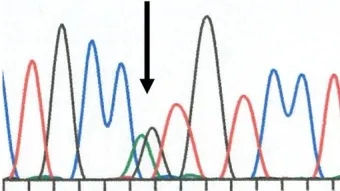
Sequence analyses of genetic mutations. GNAS [R201H] mutation [wild type, CGT.
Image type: radiology (spect)